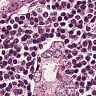
Metastatic tissue present: yes